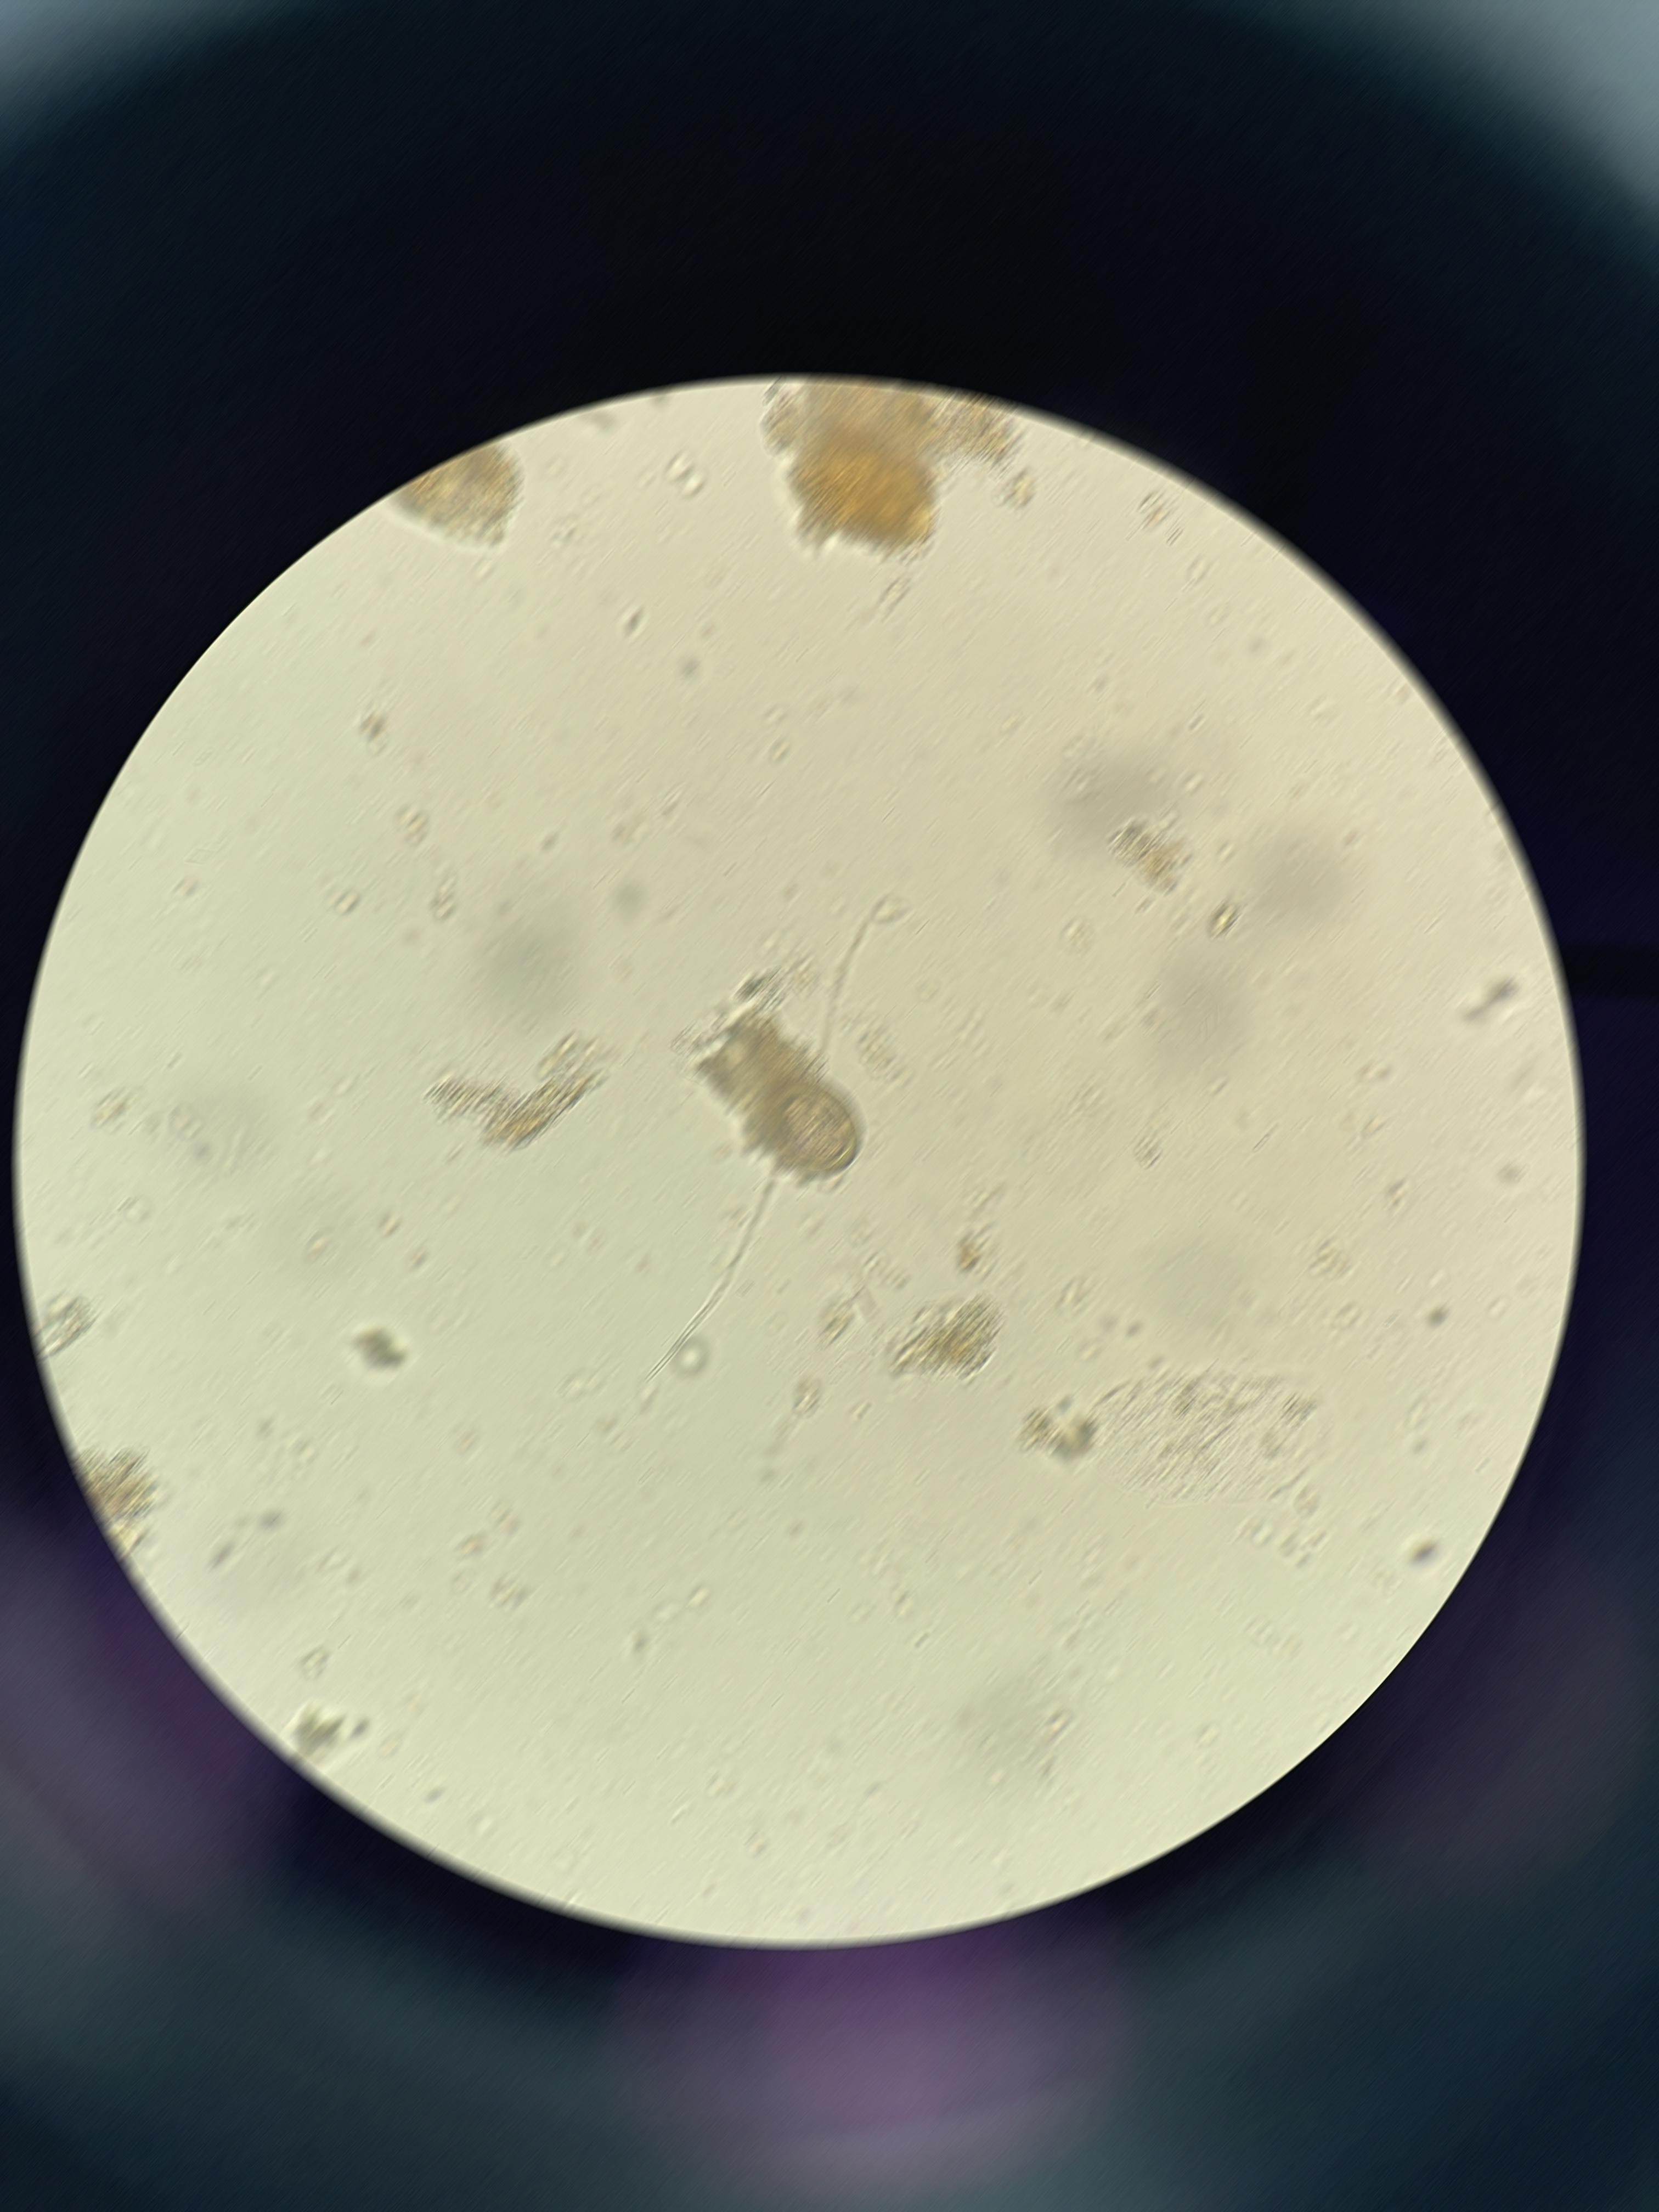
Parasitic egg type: Taenia spp. egg